Interaction volume radius: 5 \u00c5
Interaction volume height: 10 \u00c5
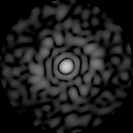
Disorder parameter: 0.8569